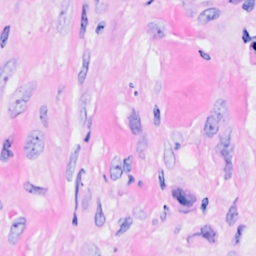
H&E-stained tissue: Breast